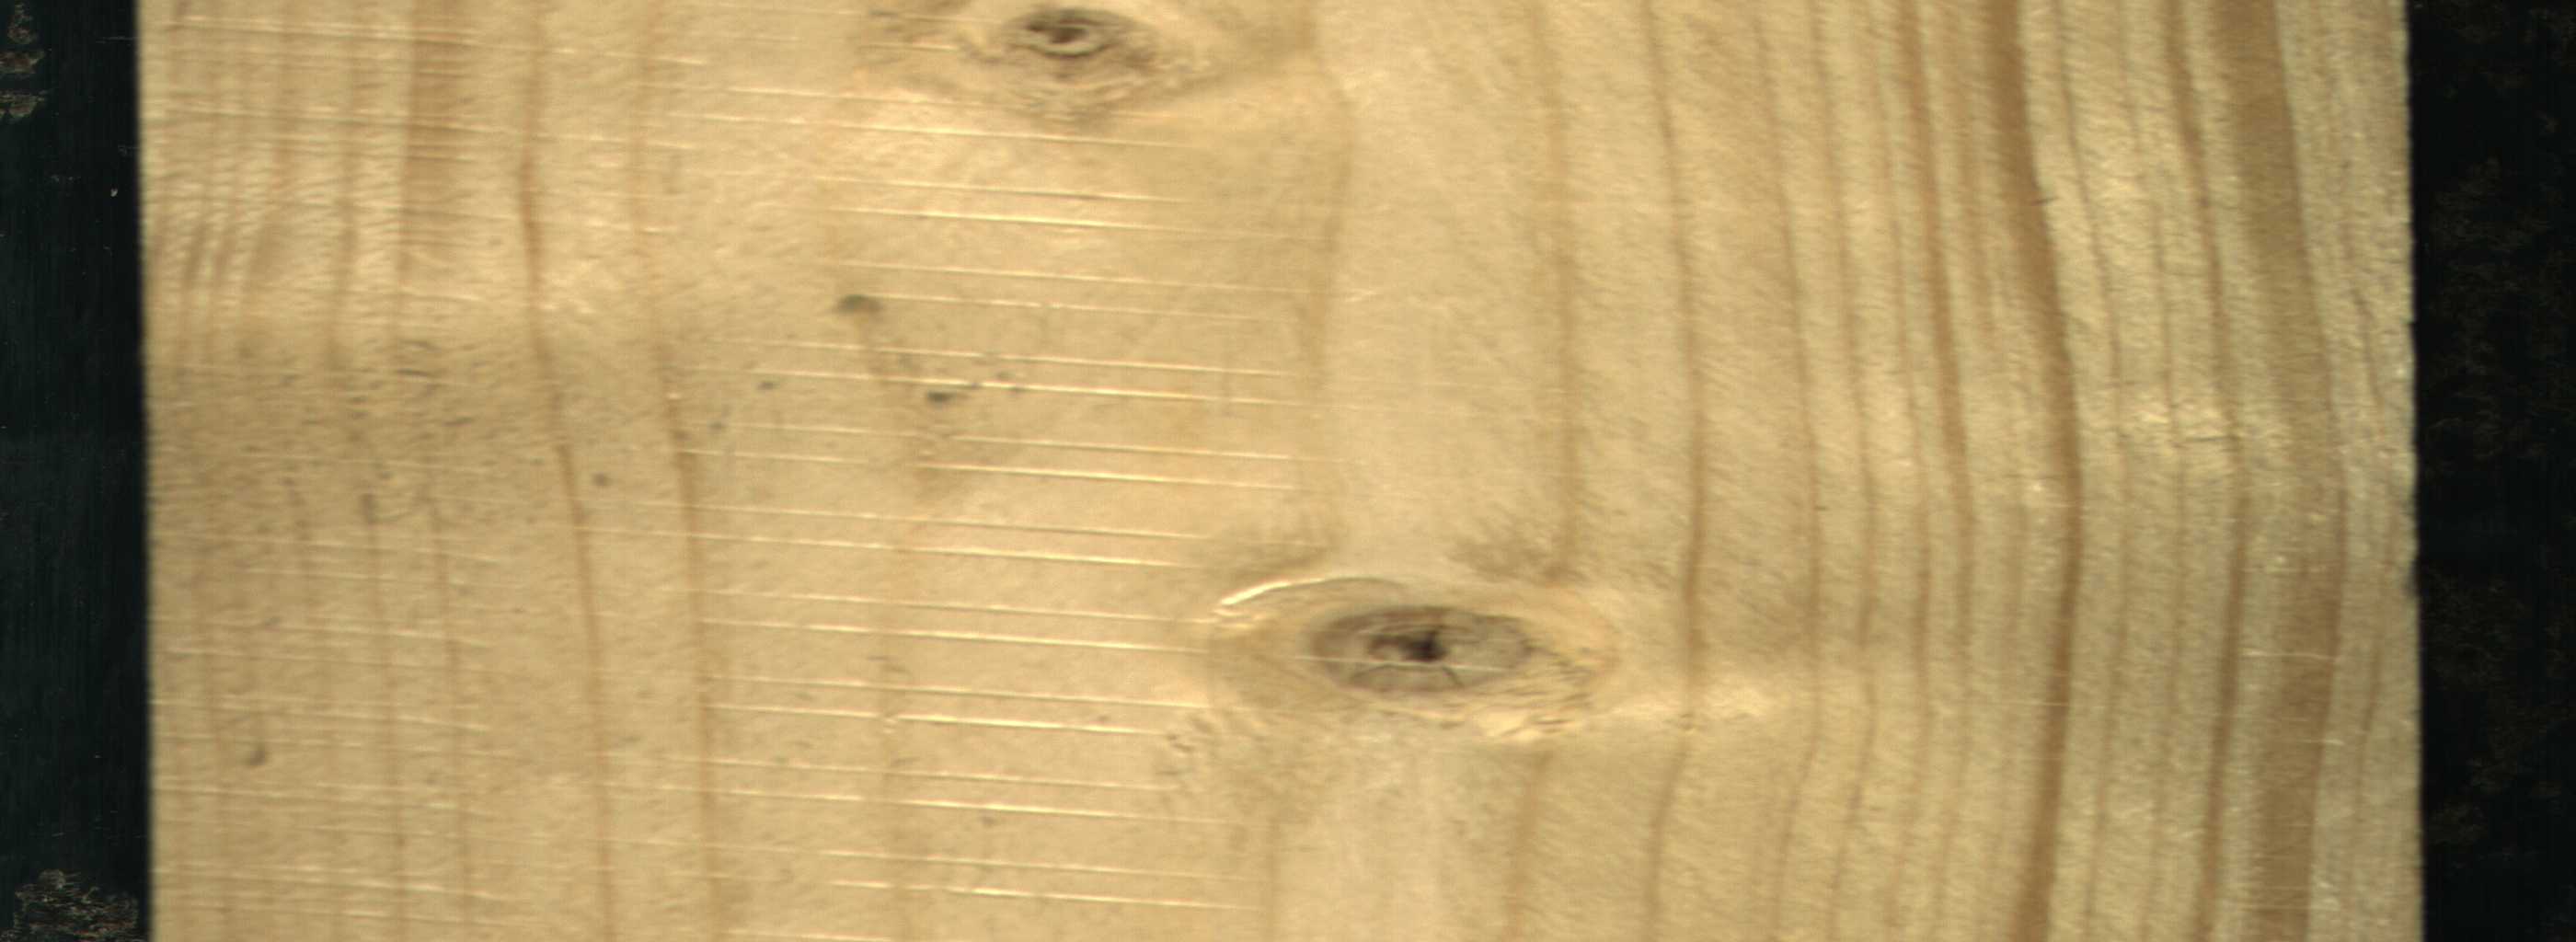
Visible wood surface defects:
Live_Knot
Live_Knot